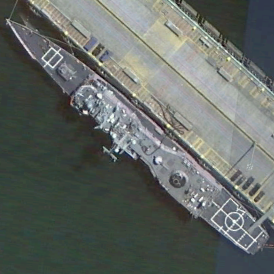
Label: Ticonderoga-class_cruiser